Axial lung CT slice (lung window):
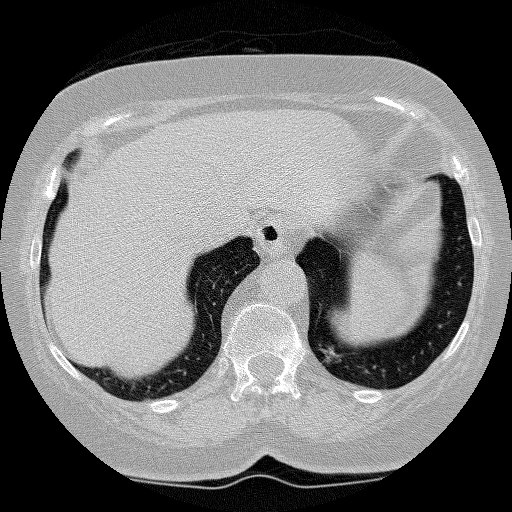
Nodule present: no